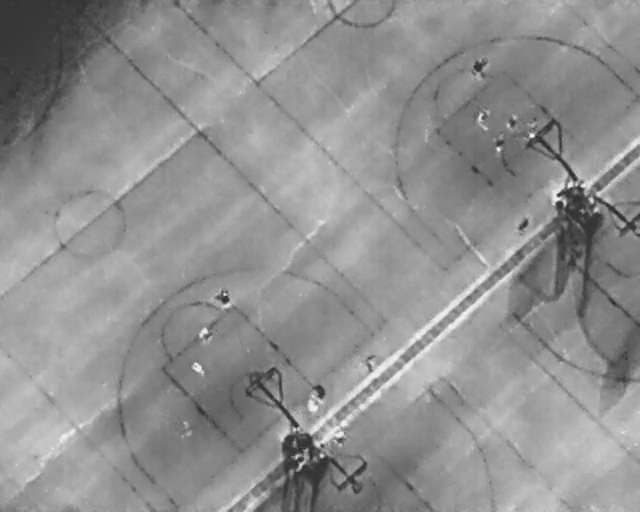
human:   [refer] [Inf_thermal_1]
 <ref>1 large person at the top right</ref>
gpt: <box>[[73, 11, 76, 14, 14]]</box>

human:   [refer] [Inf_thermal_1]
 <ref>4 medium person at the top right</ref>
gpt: <box>[[73, 21, 77, 24, 10], [78, 22, 81, 24, 19], [76, 26, 79, 29, 2], [81, 23, 84, 25, 9]]</box>

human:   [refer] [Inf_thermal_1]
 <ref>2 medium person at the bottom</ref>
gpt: <box>[[47, 77, 50, 80, 19], [51, 84, 54, 86, 2]]</box>

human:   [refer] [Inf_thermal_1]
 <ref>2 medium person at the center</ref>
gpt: <box>[[33, 56, 36, 59, 171], [30, 64, 33, 66, 169]]</box>